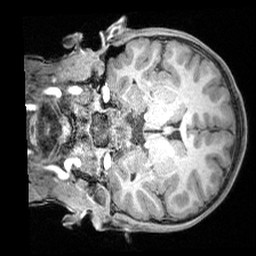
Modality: T1w
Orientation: coronal
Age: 9
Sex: male
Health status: ill
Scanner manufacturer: siemens
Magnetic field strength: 3 T
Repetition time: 1.6 s
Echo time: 0.00179 s